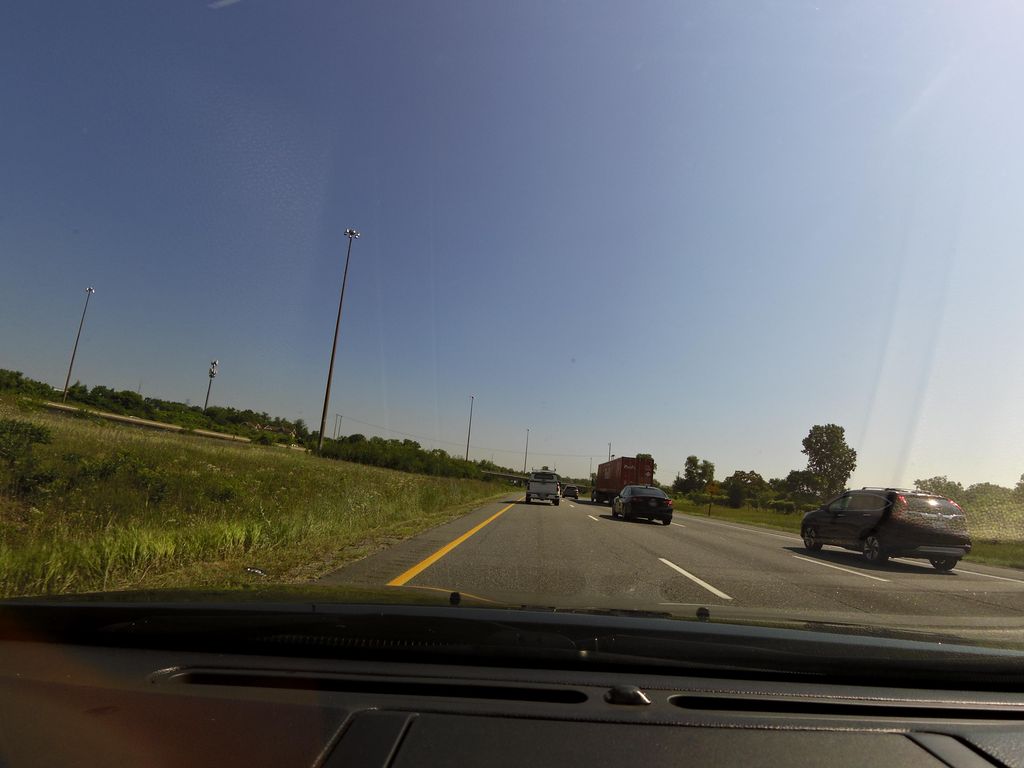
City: hamilton